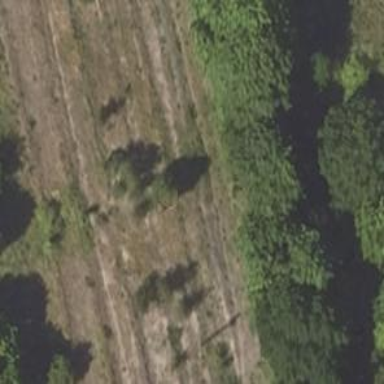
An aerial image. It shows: Abandoned railway siding.